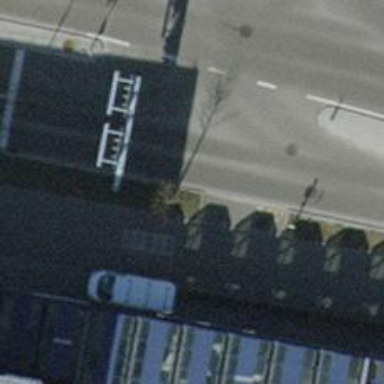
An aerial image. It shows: Road with traffic signals for signaling.